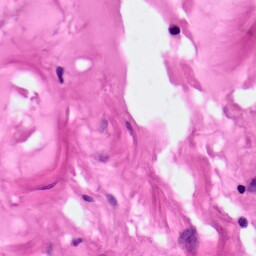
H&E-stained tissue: Pancreatic